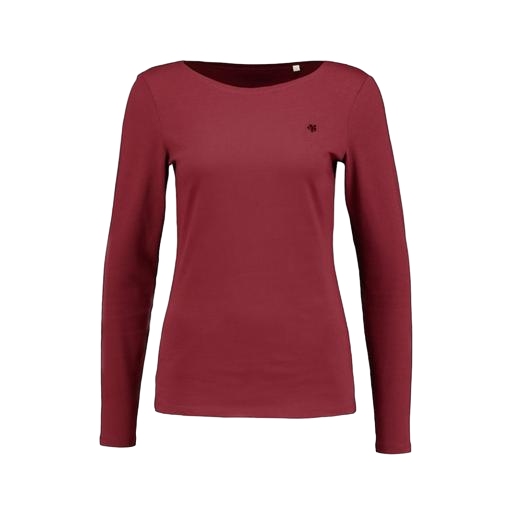
longsleeve t-shirt, long sleeved fitted red shirt, her longsleeve top, white background